Question: I have a string like this :
'''
$string = '2020/3/12;SHDXIALI2; 2020 R2 (build 20200310T205904);TCA-SC-PerfDV-0030;DesignVerifier_Perf.etp;11;6;90'
'''
I want to save each field to csv column like this (display of how it would look like when opened in Excel rather than the real file):
'''
2020/3/12 SHDXIALI2 2020 R2 (build 20200310T205904) TCA-SC-PerfDV-0030 DesignVerifier_Perf.etp 11 6 90
'''

How could I achieve that?
Thanks
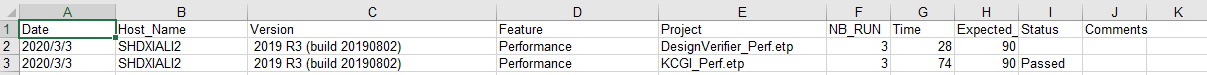
Answer: The problem is that CSV in most systems should use ',' as a separator (and not ';', although this separator is used for example in France).
Therefore, the following could would work well:
'''
open (fh,"+>>", "C:/test.csv") || die "test.csv Wen Jian Wu Fa Da Kai , $!";
$string ="2020/3/12,SHDXIALI2,2020 R2 (build 20200310T205904),TCA-SC-PerfDV-0030,DesignVerifier_Perf.etp,11,6,90";
print fh "$string
";
close fh;
'''
And if you HAVE to start from the string you mention in your question, then you need to do some replacement
'''
$string =~ s/;/,/g;
'''